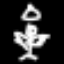
Label: angel